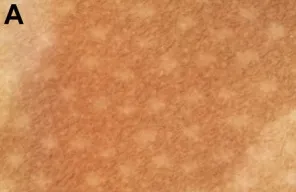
Dermoscopy pictures. (A) The dermoscopy picture of the first proband.
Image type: medical_photograph (skin_photograph)